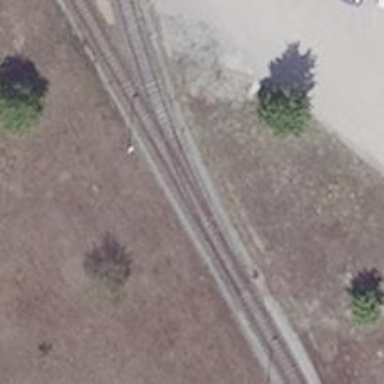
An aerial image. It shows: Railway switch.